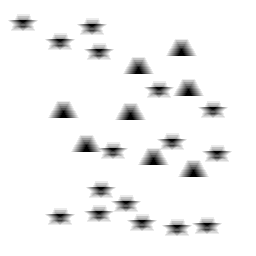
Squares: 0
Triangles: 8
Stars: 16
Total shapes: 24